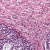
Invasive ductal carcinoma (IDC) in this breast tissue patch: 1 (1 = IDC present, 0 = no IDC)